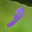
Label: 9